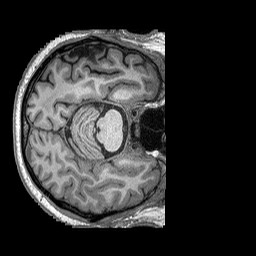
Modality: T1w
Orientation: axial
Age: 47
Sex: male
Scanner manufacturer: siemens
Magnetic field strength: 3 T
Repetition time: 2.53 s
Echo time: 0.00144 s